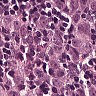
Metastatic tissue present: yes